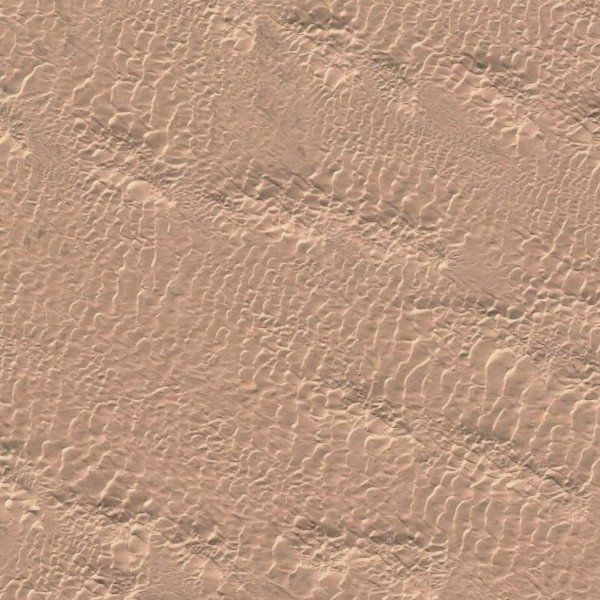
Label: Desert